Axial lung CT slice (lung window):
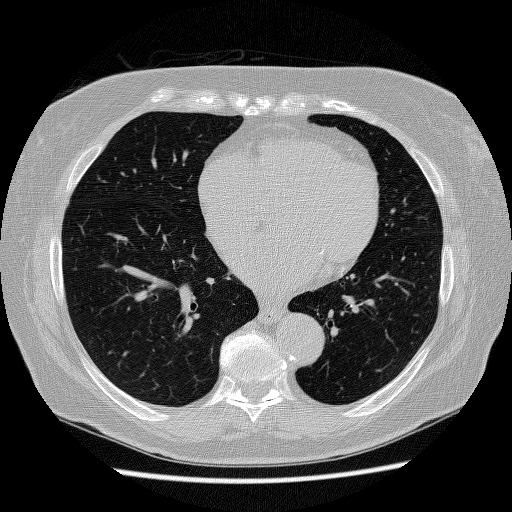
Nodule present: no